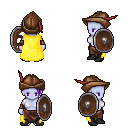
a pixel art fantasy rpg character, female body template, dark elf, purple skin, yellow cape, robe skirt, purple long mohawk hairstyle, leather cap, leather bracers, black shoes, shield, four views (front, back, left, right), 2x2 character sprite sheet, small pixel art, hard edges, no anti-aliasing